Field crop: maize
Growth stage: 2
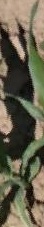
Species: maize